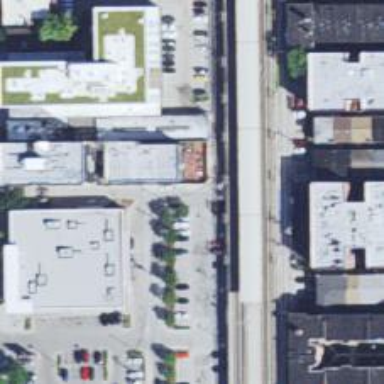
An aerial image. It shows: Alleyway designated as service road.